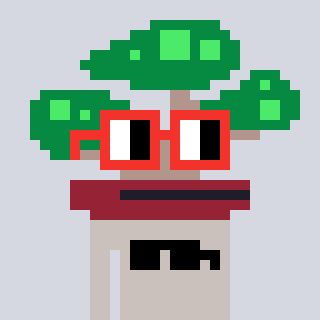
a pixel art character with square red glasses, a bonsai-shaped head and a foggrey-colored body on a cool background